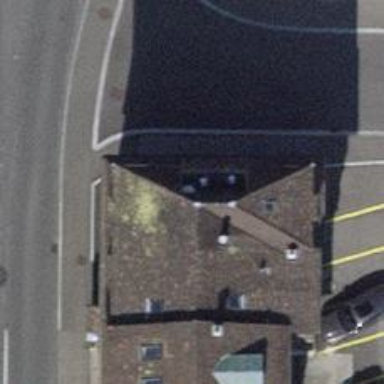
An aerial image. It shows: Fast food establishment.